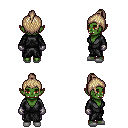
a pixel art fantasy rpg character, female body template, orc, green skin, gray robe, metal pants, white blonde short topknot hairstyle, metal gloves, white slippers, four views (front, back, left, right), 2x2 character sprite sheet, small pixel art, hard edges, no anti-aliasing